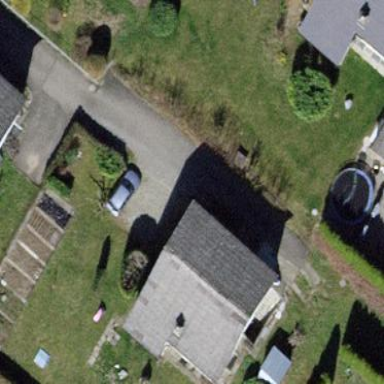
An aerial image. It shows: Gabled roof house.